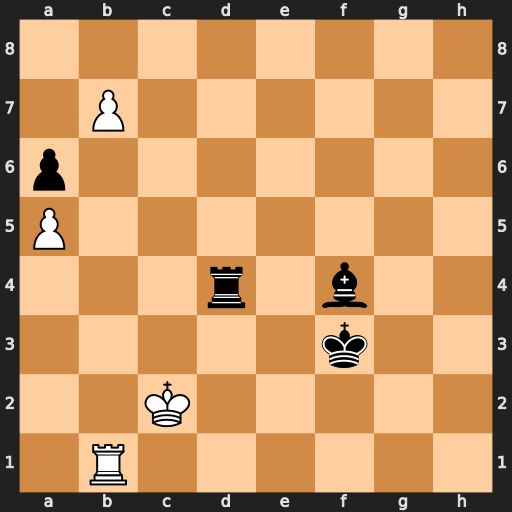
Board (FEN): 8/1P6/p7/P7/3r1b2/5k2/2K5/1R6
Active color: w
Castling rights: -
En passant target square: -
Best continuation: Rf1+ Ke3 Rxf4